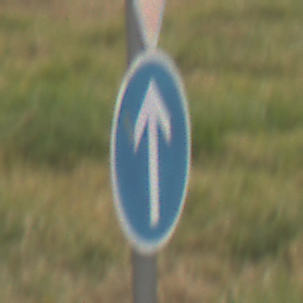
Verkehrszeichen: VorgeschriebeneFahrtrichtungGeradeaus
Zusatzzeichen oben: VorfahrtGewaehren
Umgebung: Outdoor, Nature
Tageszeit: MorningAfternoon
Wetter: Overcast
Licht: Natural
Jahreszeit: NotSpecified
Kontrast: LowContrast